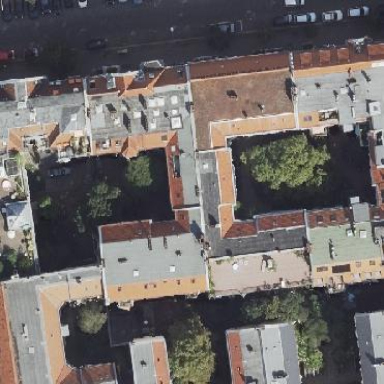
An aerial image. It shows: Building consisting of apartments with double saltbox roof shape.